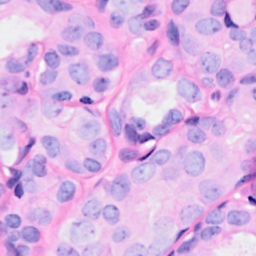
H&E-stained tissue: Breast